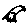
Label: bird